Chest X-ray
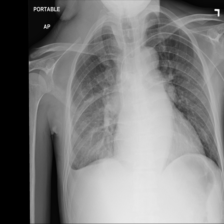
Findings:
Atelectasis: negative
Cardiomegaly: negative
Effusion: positive
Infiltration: positive
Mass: negative
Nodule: negative
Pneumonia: negative
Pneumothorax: negative
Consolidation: negative
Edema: negative
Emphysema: negative
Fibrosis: negative
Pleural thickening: negative
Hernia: negative